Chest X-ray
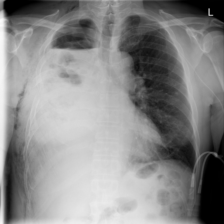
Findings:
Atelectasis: negative
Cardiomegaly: negative
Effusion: negative
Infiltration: negative
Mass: negative
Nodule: negative
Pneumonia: negative
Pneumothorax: negative
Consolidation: negative
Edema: negative
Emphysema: negative
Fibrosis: negative
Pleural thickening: negative
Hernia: negative